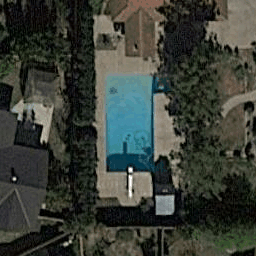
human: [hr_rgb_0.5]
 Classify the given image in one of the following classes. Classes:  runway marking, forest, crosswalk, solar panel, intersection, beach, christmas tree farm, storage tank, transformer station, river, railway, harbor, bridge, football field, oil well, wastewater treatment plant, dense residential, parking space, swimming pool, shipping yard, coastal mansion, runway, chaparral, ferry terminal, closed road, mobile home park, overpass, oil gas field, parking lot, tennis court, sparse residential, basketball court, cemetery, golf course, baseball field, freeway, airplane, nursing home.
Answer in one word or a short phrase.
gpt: swimming pool